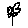
Label: flower